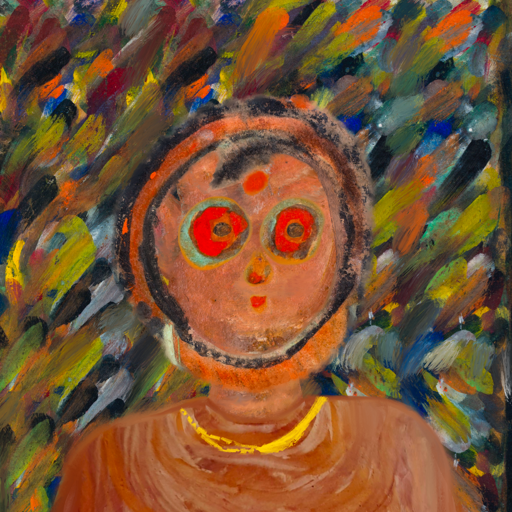
Background: An_Impression, Head And Neck Front: Boggyland, Face Front: Sisters, Bust: Pious_Lady, Hair Front: Childish, Head Accessory: Blank, Second Necklace: Blank, Necklace: Irani_1, Baby: Blank